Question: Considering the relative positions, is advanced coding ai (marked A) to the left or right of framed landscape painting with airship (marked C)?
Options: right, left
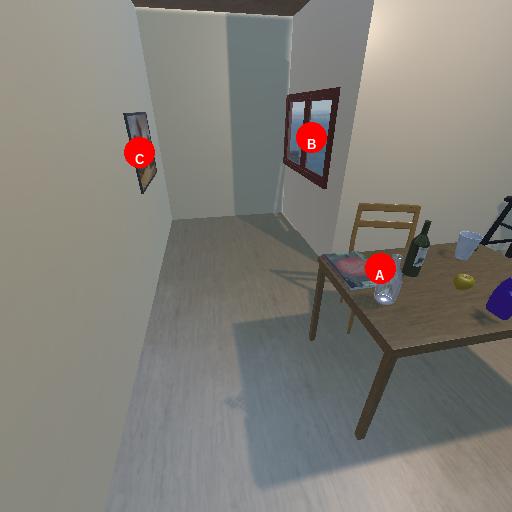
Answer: right